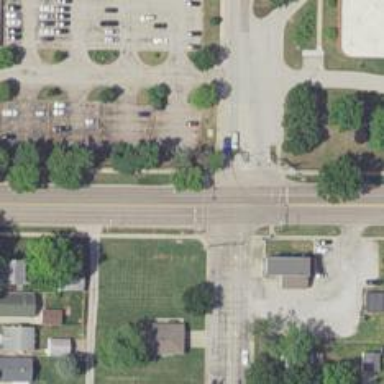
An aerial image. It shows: Crossing with marked lines on the road.